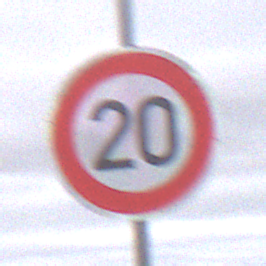
Verkehrszeichen: Geschwindigkeit20
Umgebung: Outdoor, Nature
Tageszeit: Midday
Wetter: Overcast
Licht: Natural
Jahreszeit: NotSpecified
Kontrast: LowContrast